Interaction volume radius: 5 \u00c5
Interaction volume height: 15 \u00c5
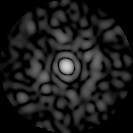
Disorder parameter: 0.8453